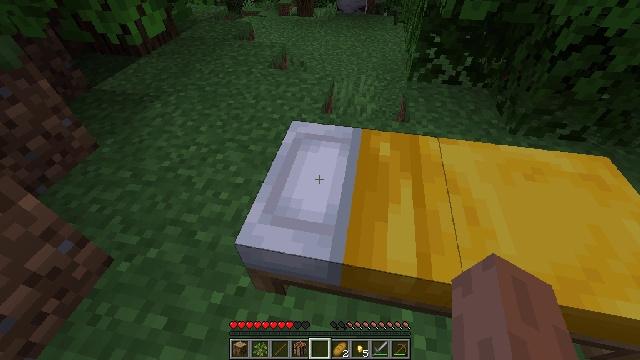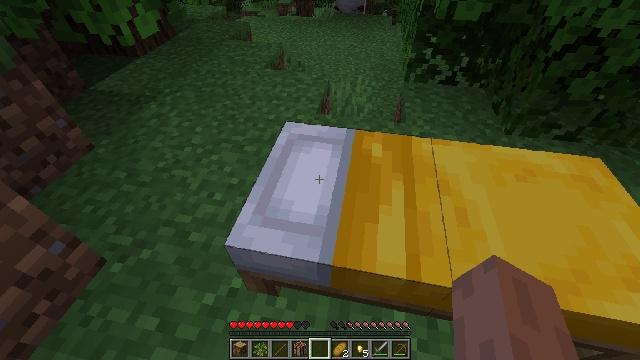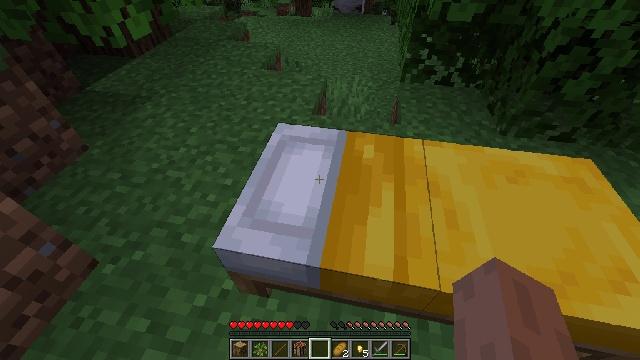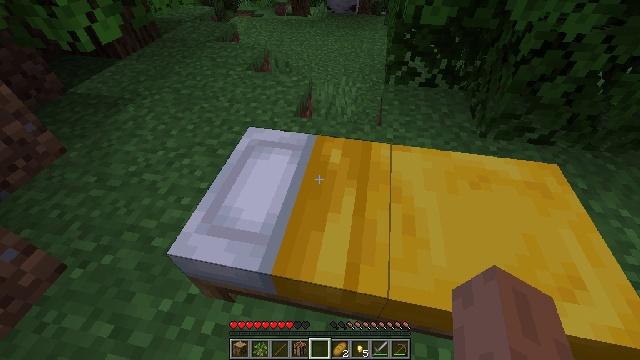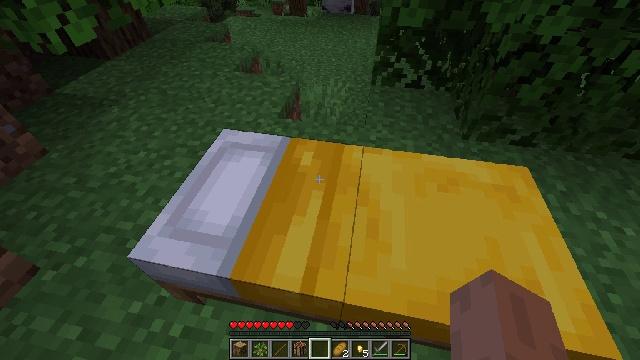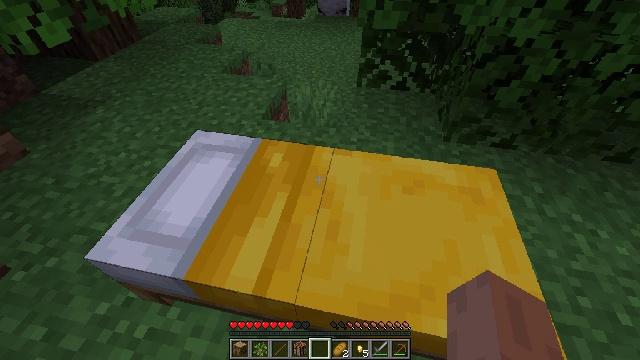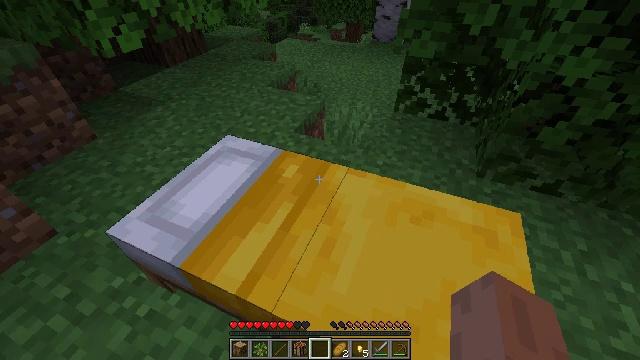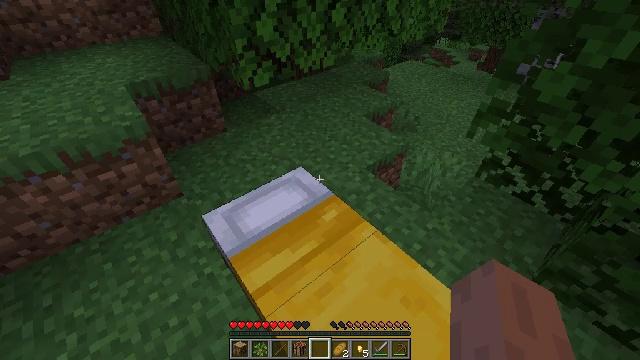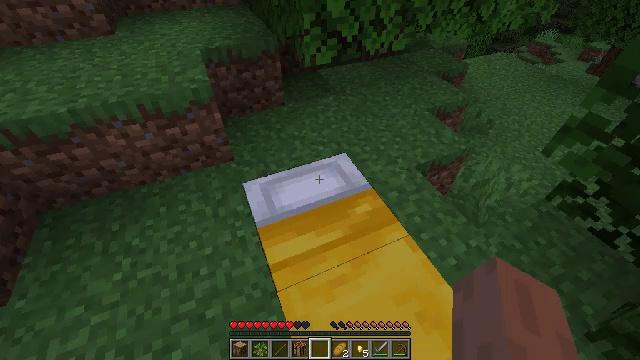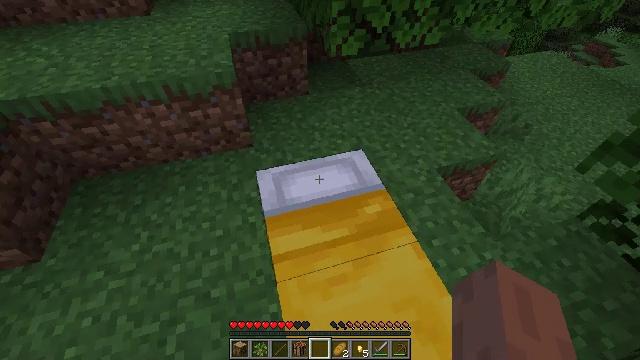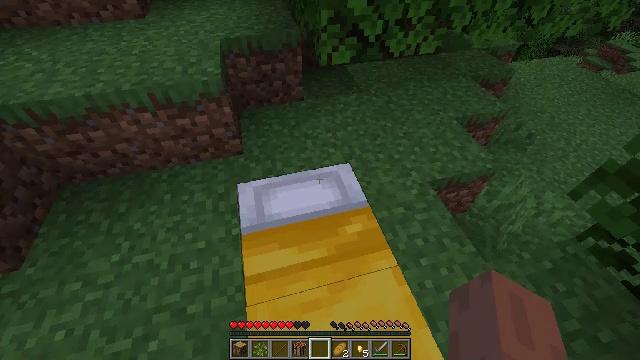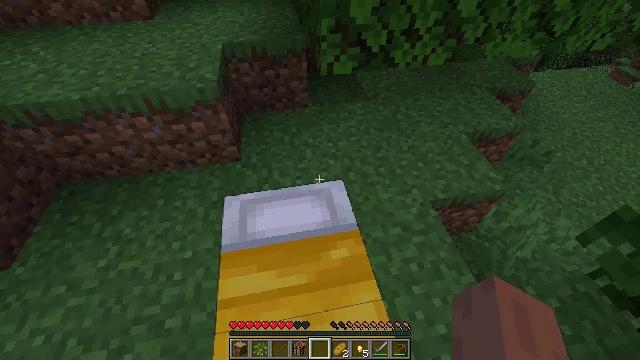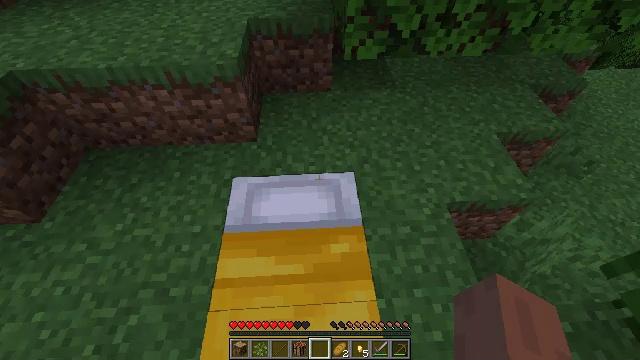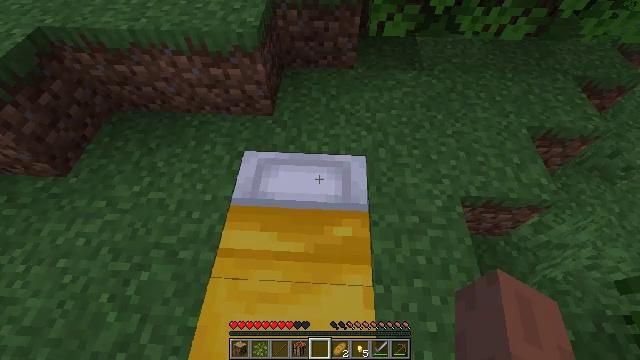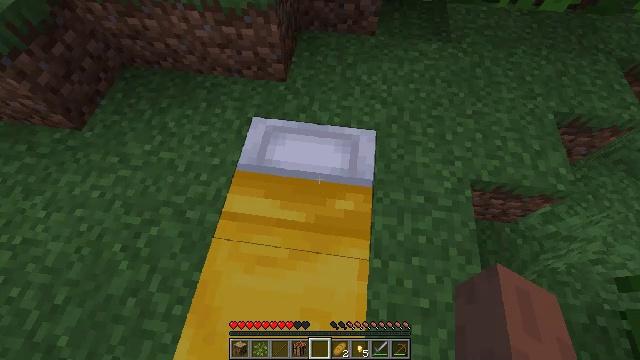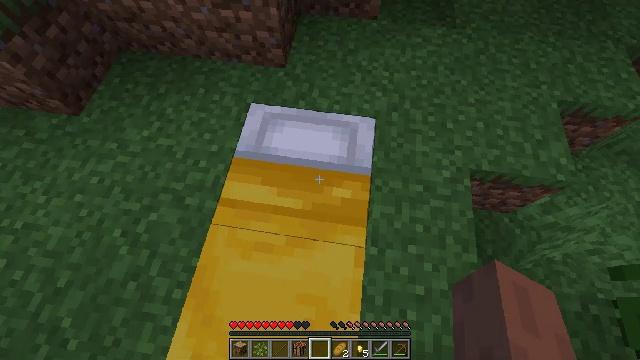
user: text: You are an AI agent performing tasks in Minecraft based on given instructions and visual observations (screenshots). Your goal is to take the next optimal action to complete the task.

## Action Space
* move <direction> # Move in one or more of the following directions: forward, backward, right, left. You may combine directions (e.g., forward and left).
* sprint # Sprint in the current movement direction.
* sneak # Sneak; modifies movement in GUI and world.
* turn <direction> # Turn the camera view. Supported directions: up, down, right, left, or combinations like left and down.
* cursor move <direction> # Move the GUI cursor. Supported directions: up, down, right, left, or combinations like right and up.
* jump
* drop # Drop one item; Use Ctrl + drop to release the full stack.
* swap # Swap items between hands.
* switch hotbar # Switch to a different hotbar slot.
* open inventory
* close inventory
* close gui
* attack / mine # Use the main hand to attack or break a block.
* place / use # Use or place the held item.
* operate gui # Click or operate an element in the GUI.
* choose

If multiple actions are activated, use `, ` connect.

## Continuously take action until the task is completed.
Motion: motion action
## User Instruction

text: Break the yellow bed.
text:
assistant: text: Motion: move right
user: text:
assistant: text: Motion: move right
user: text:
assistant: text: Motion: move right
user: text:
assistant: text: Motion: move right
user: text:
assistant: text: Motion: move right
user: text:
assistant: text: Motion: move right, turn left and up
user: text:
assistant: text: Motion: move forward and move right, turn left
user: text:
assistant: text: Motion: move forward and move right, turn left and down
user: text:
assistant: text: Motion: move forward and move right, turn left and down
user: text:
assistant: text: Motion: move forward and move right, turn left
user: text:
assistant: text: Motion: move forward and move right, turn left
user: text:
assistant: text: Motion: turn left and down
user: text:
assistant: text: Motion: turn left and down
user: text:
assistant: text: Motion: turn left and down
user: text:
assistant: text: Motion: turn down
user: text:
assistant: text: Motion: turn right and down
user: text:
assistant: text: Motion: no_op
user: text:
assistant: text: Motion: turn left and down
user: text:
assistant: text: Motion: turn left and down
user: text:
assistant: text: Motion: turn left
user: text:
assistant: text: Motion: attack / mine
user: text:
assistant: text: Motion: attack / mine
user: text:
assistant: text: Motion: attack / mine
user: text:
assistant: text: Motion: attack / mine
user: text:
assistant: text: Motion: attack / mine
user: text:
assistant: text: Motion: attack / mine
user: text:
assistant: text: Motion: attack / mine
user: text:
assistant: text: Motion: attack / mine
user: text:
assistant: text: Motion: attack / mine
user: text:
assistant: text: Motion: attack / mine